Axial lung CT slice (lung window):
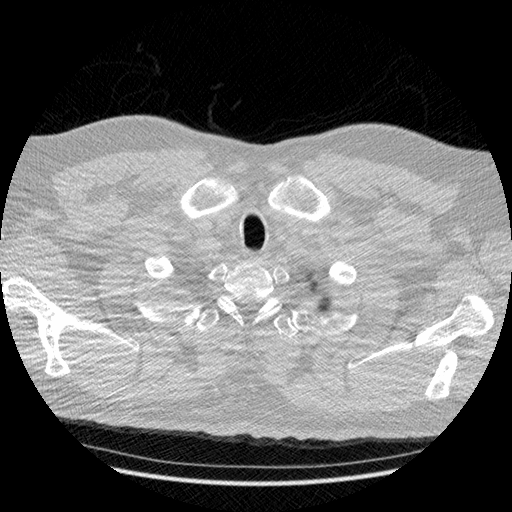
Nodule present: no